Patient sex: F
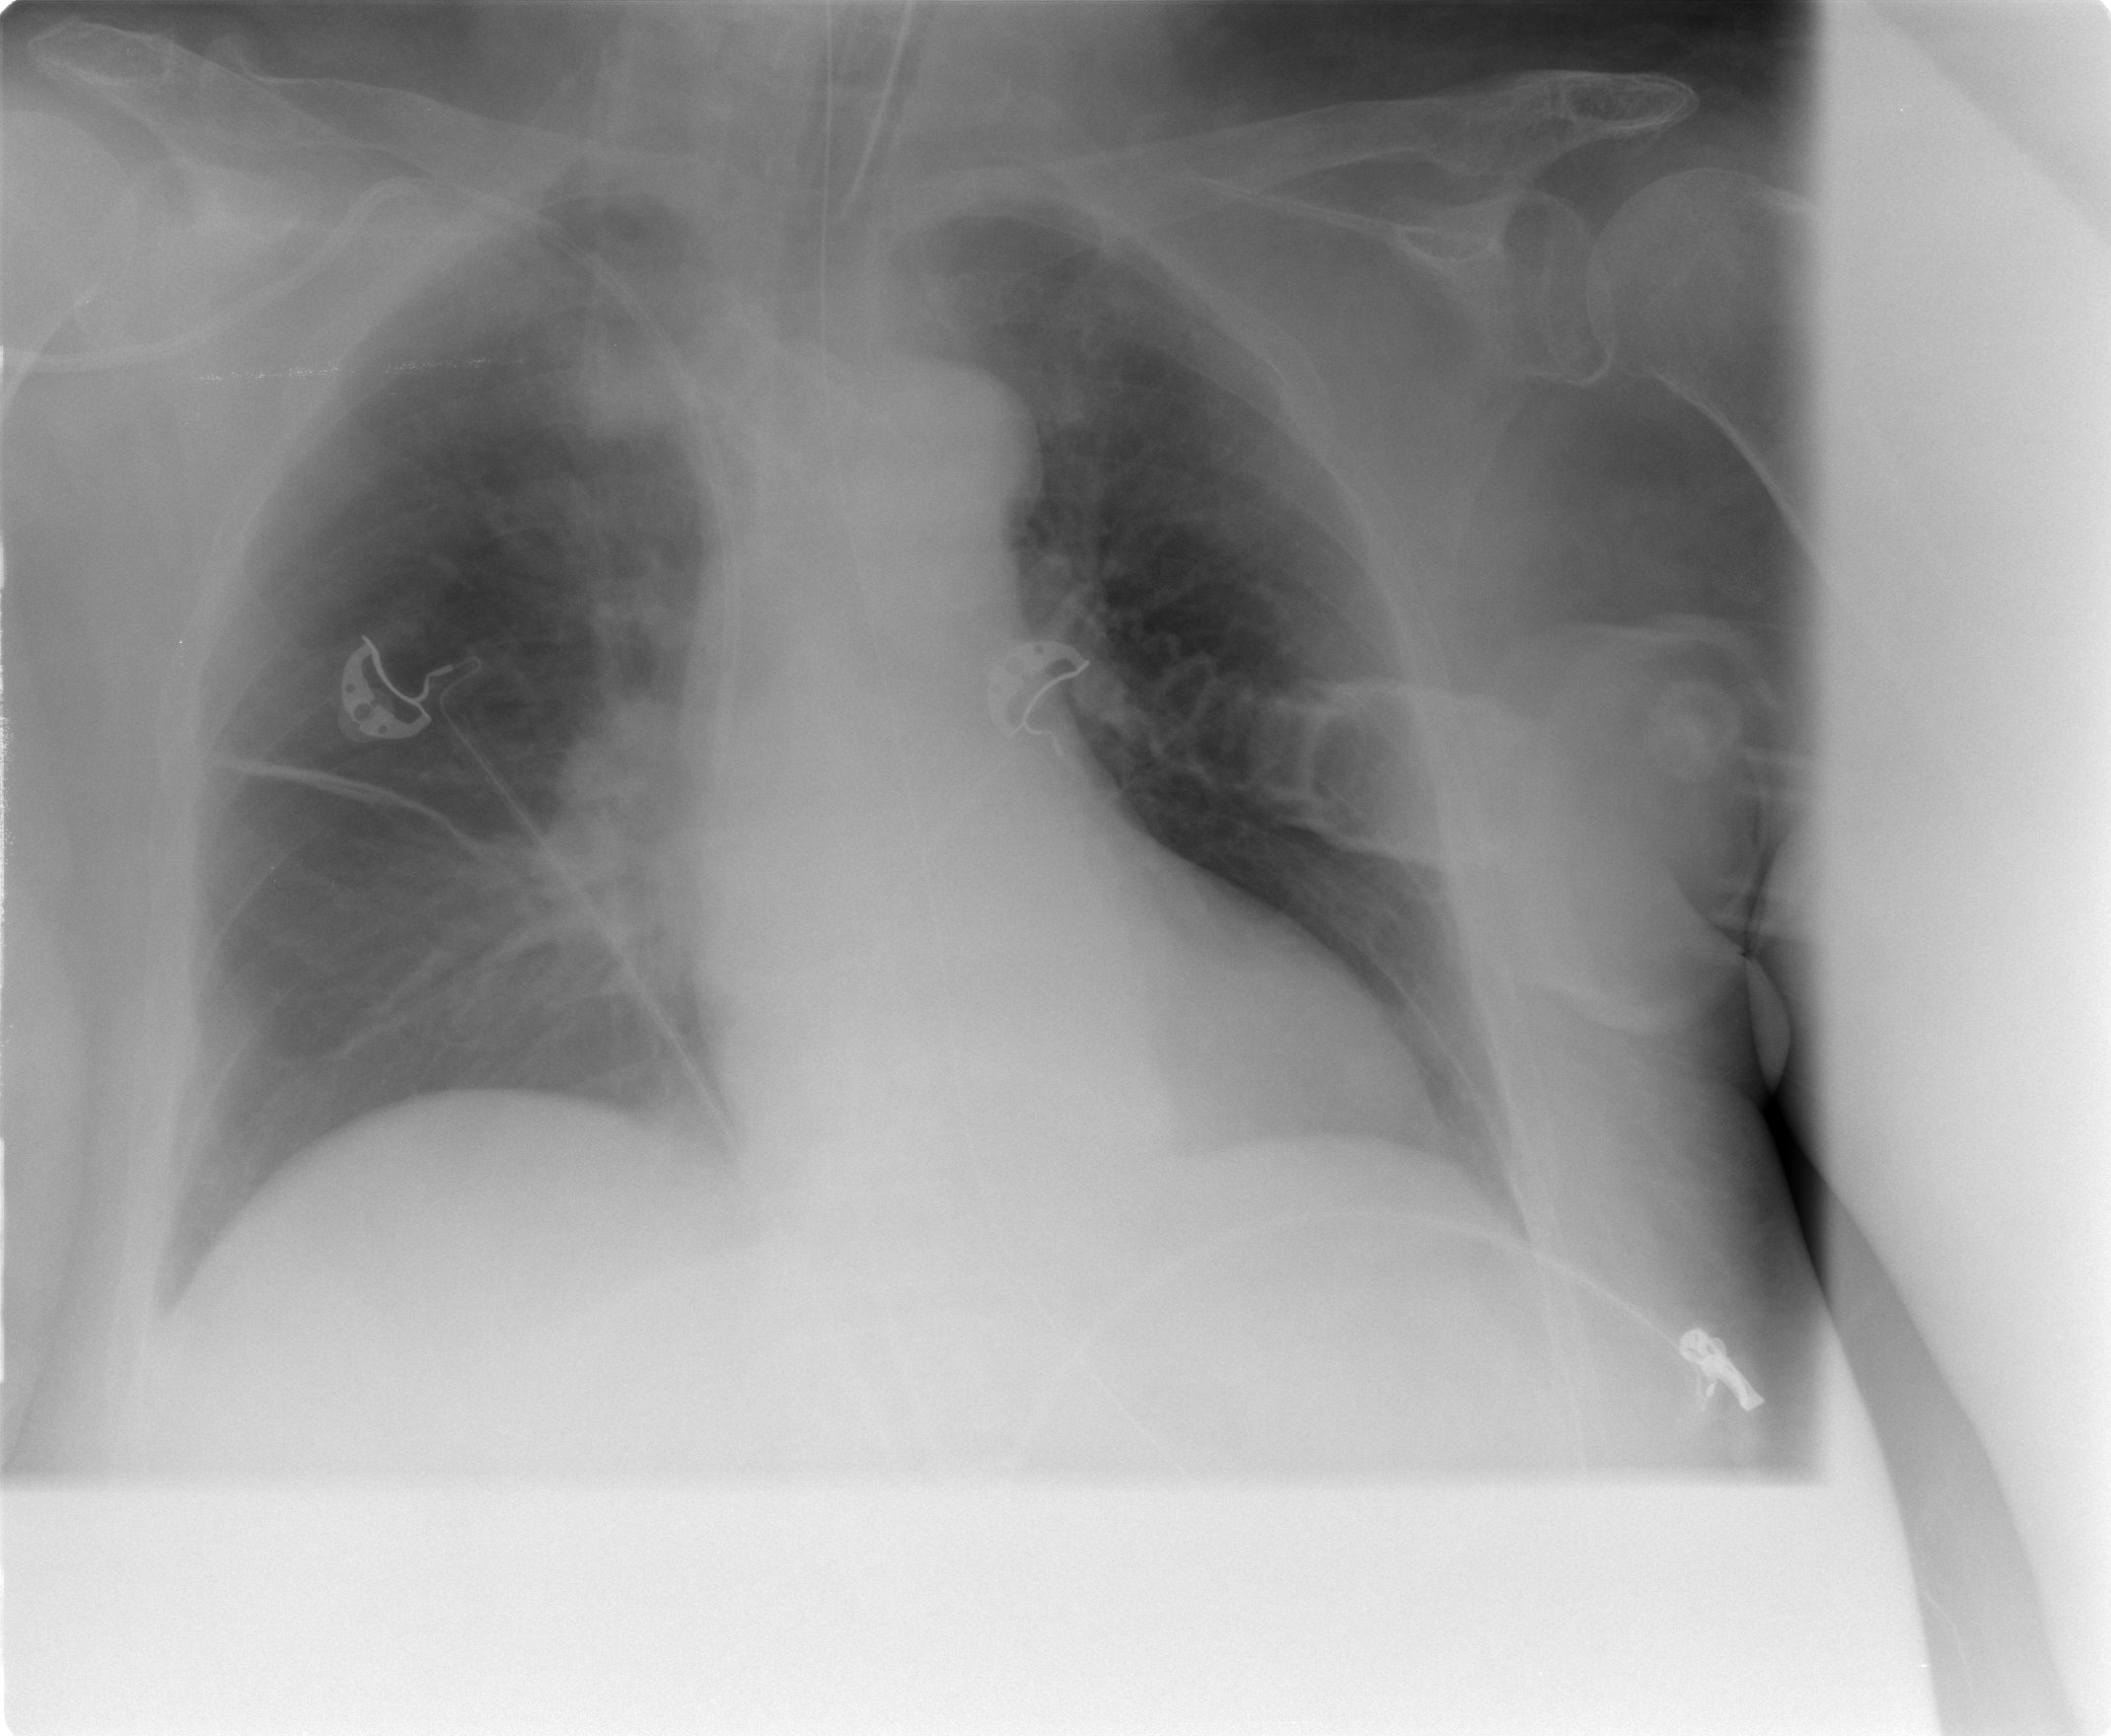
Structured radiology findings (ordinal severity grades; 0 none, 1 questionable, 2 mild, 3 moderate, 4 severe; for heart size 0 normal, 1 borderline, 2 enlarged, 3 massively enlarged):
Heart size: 1
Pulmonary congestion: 0
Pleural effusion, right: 0
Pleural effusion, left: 0
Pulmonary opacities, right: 0
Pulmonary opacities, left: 0
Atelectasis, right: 2
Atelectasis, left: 0